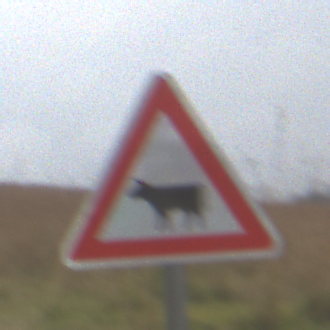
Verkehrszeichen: ViehtriebRechts
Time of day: MorningAfternoon
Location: Outdoor (Nature)
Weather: Overcast
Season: NotSpecified
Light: Natural